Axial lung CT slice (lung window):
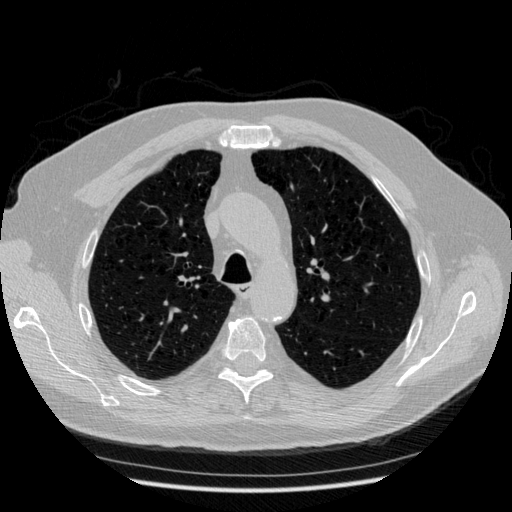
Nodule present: no